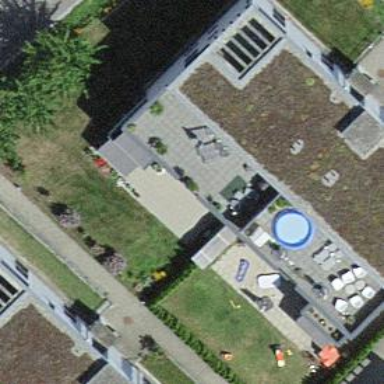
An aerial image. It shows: Flat-roofed apartment building.